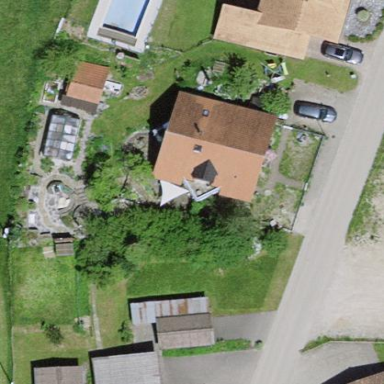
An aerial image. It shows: Detached building.